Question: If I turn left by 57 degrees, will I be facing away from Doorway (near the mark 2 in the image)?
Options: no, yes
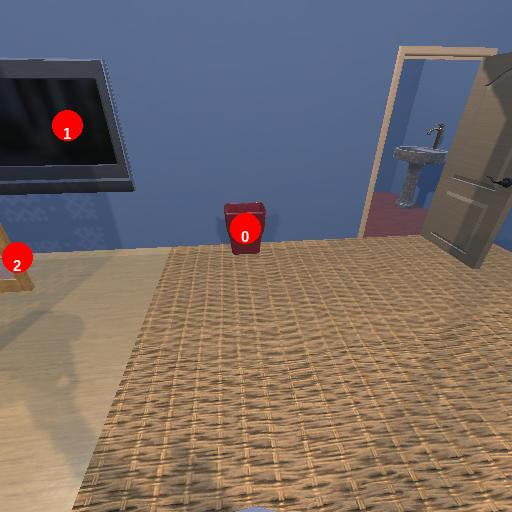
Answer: no